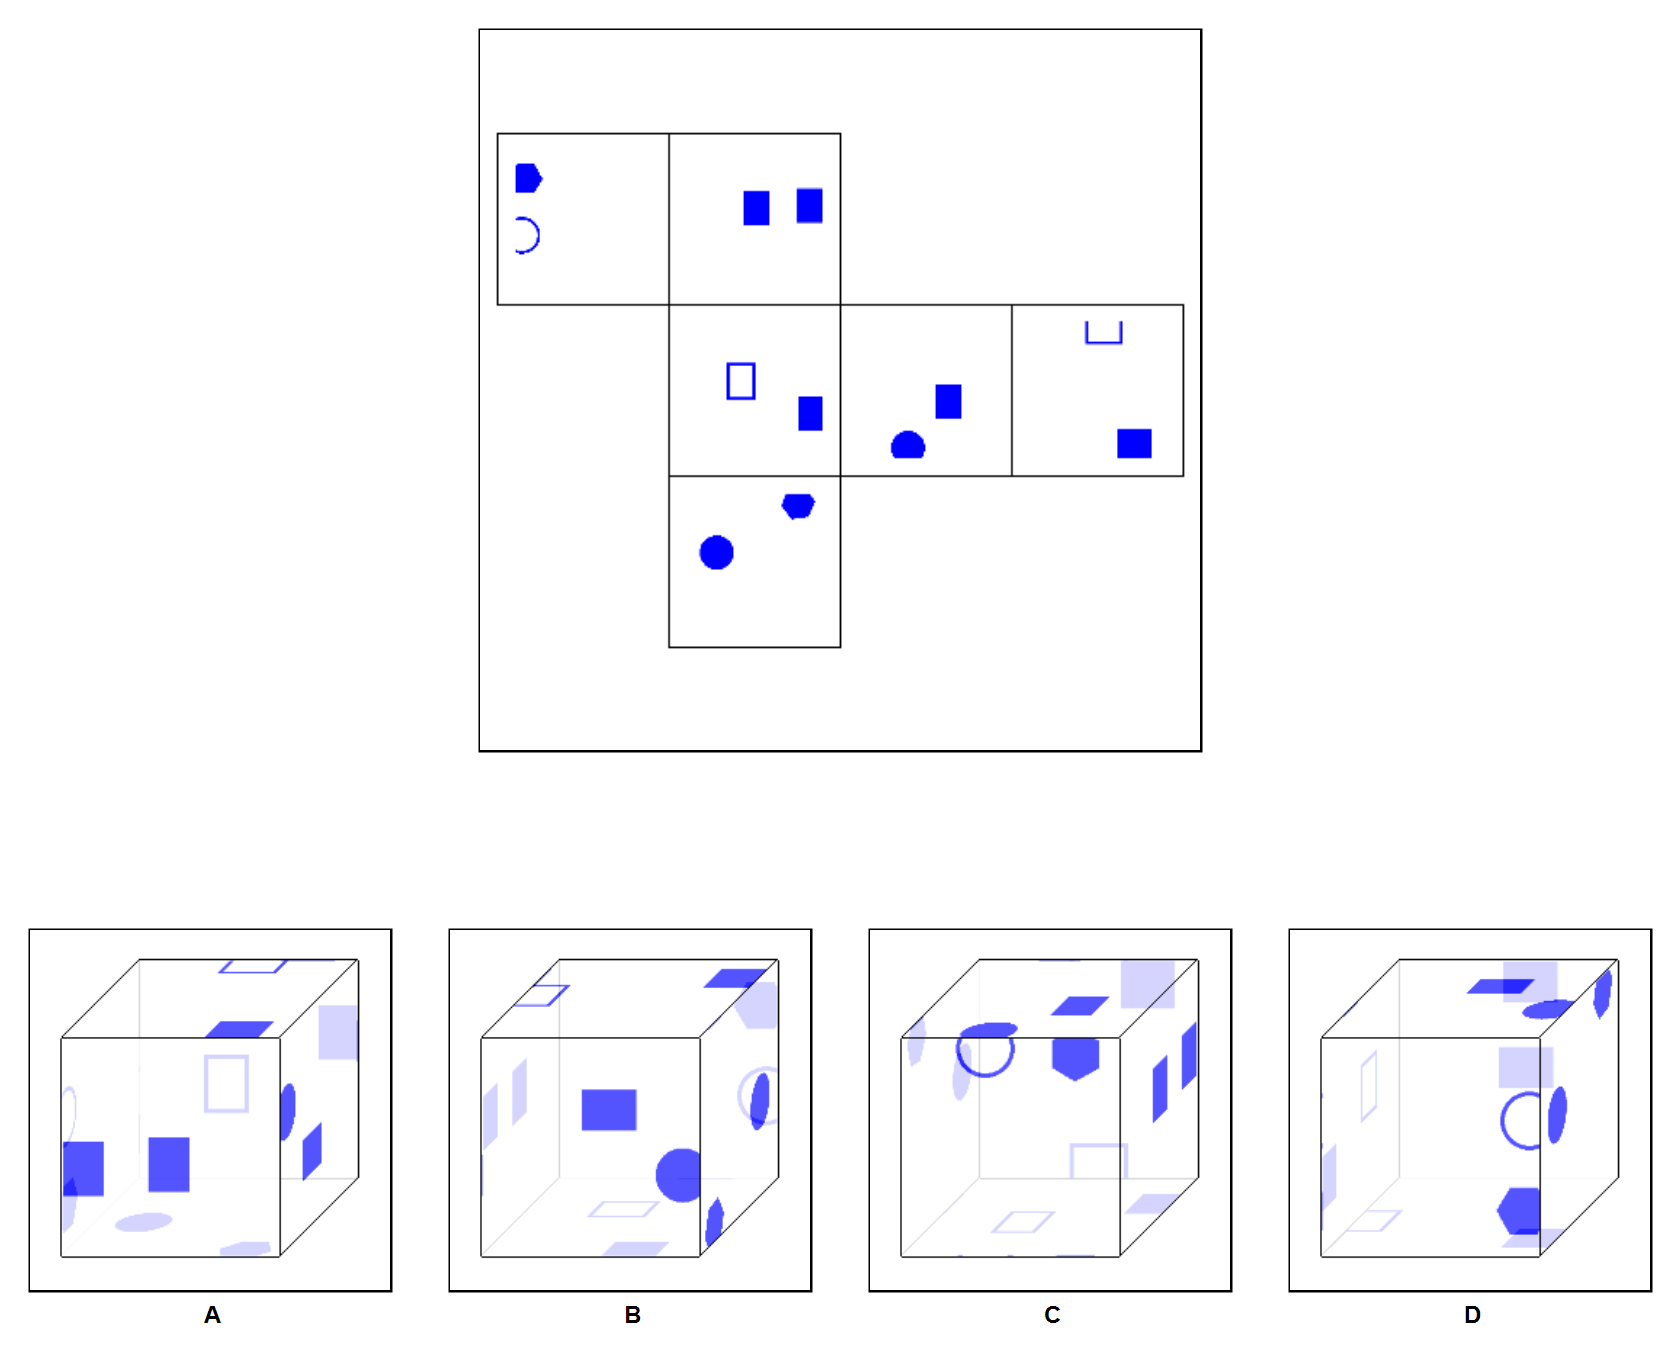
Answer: B